Aerial crown-view tile of a tropical tree (Barro Colorado Island, Panama), acquired 20250715:
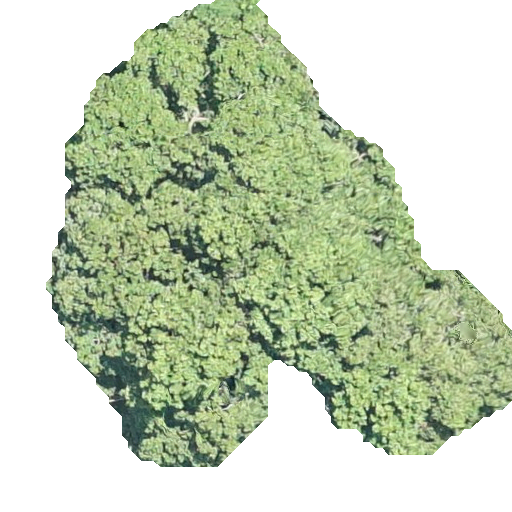
Species: Prioria copaifera
GBIF accepted scientific name: Prioria copaifera
Crown area: 205.05 m²